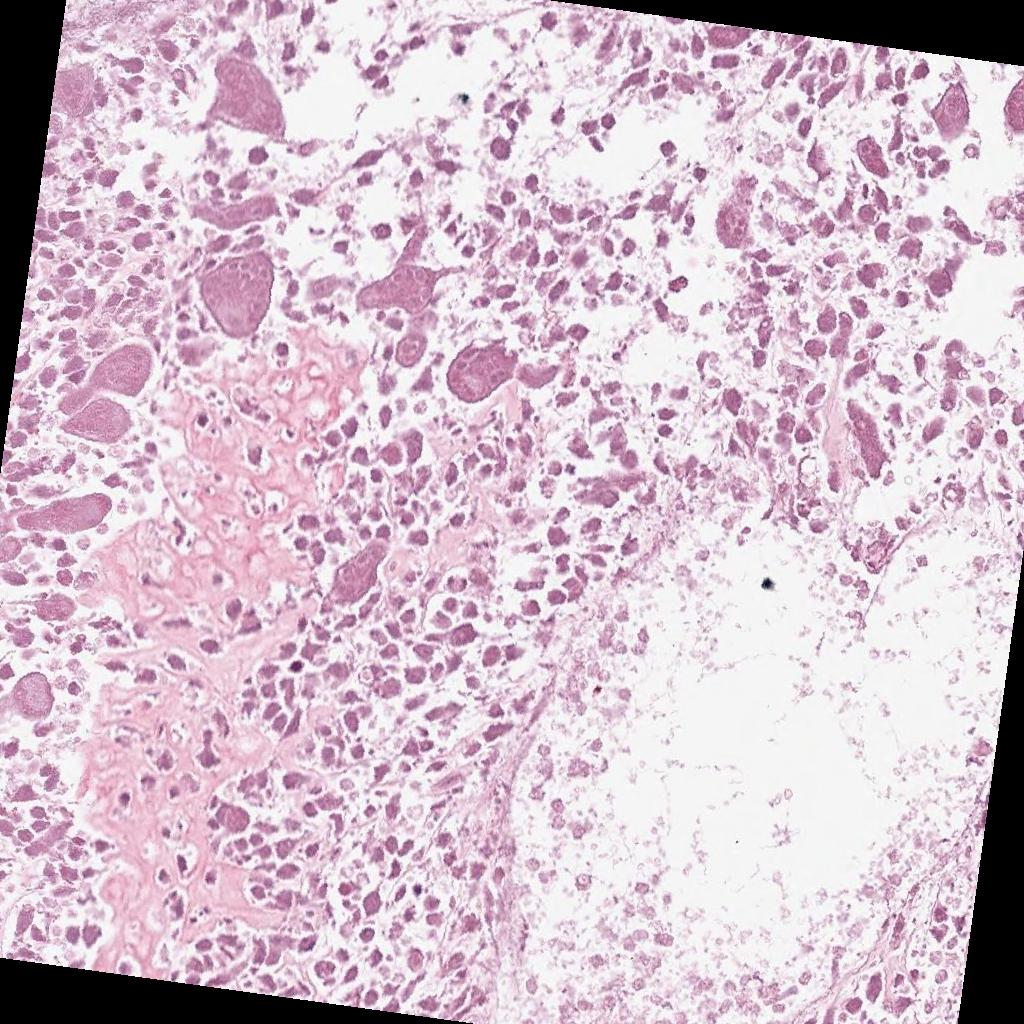
Label: Non-Viable-Tumor